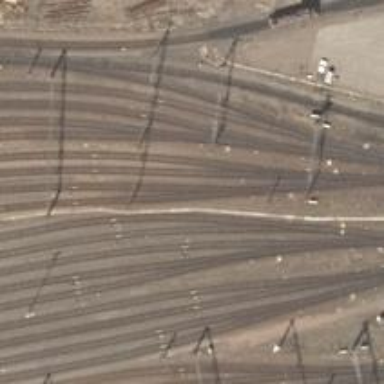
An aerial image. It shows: Railway signal.